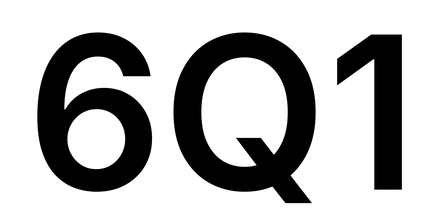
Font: Inter_SemiBold